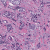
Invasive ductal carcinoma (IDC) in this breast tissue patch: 1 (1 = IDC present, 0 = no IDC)